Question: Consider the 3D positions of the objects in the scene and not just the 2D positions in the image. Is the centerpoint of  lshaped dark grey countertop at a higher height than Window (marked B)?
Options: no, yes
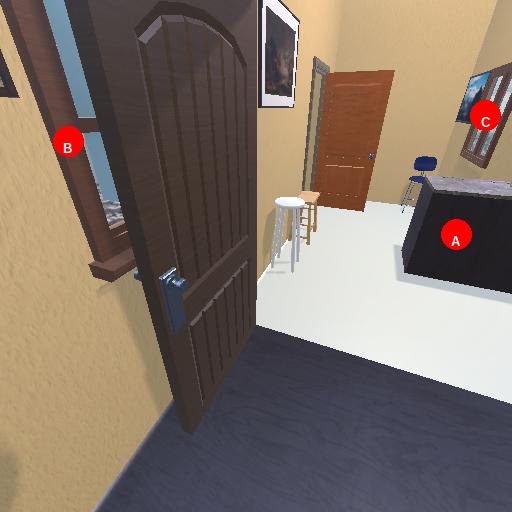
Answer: no